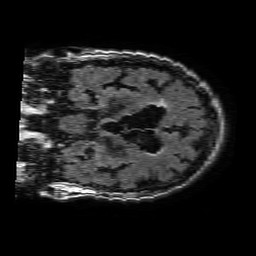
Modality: FLAIR
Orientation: coronal
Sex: male
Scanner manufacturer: philips
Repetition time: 11 s
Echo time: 0.125 s